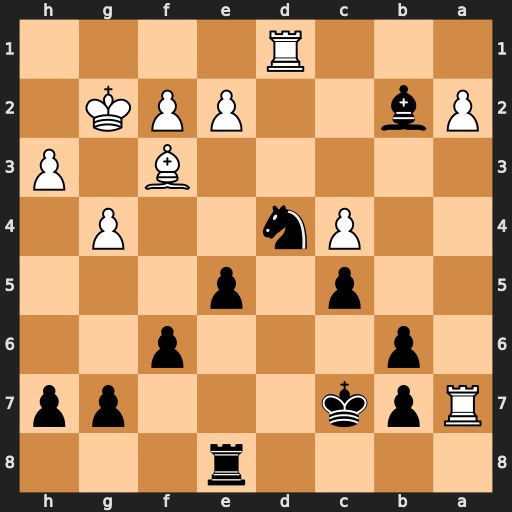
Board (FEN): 4r3/Rpk3pp/1p3p2/2p1p3/2Pn2P1/5B1P/Pb2PPK1/3R4
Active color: b
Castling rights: -
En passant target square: -
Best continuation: e4 Bxe4 Rxe4